Interaction volume radius: 5 \u00c5
Interaction volume height: 25 \u00c5
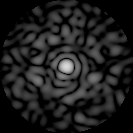
Disorder parameter: 0.8565